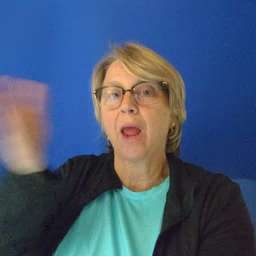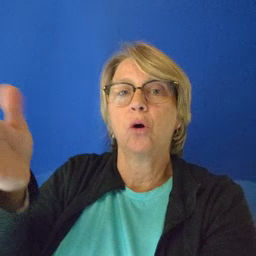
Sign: there